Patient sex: M
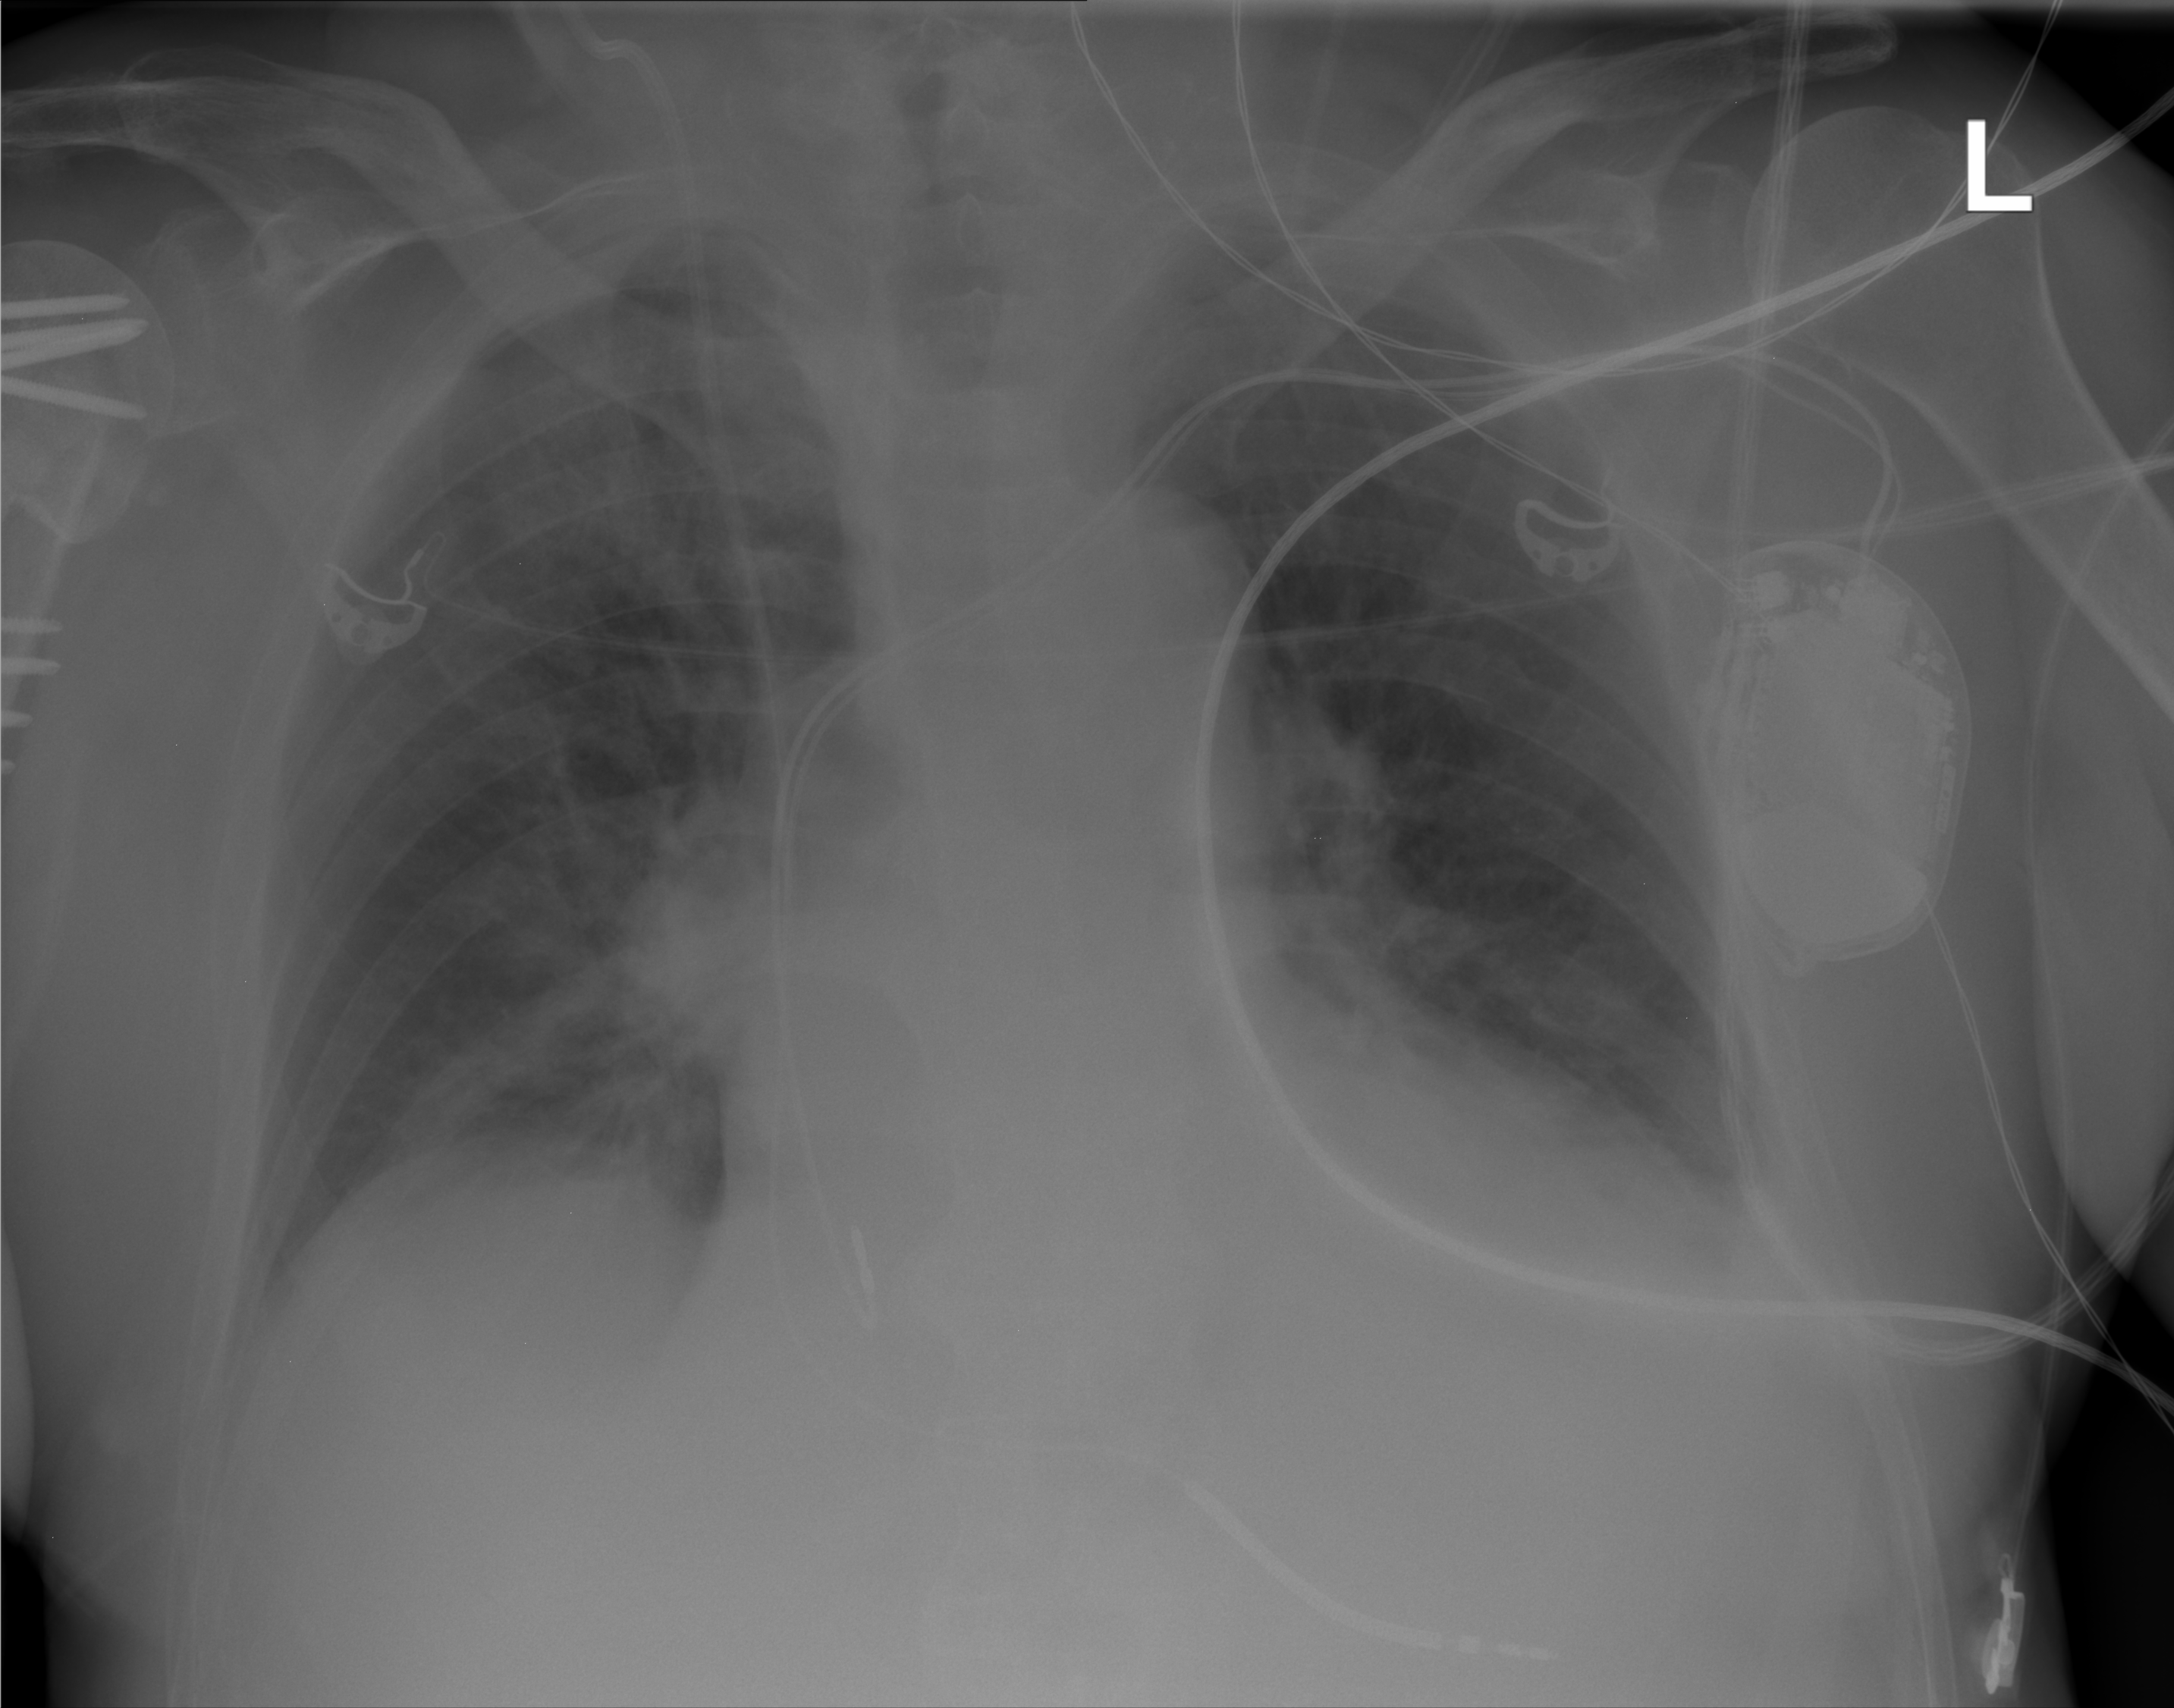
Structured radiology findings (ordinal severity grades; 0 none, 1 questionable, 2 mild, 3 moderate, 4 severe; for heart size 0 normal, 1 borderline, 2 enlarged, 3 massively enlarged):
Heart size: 2
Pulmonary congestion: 0
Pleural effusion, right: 0
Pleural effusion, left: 1
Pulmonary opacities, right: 3
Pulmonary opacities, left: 1
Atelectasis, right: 0
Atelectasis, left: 0